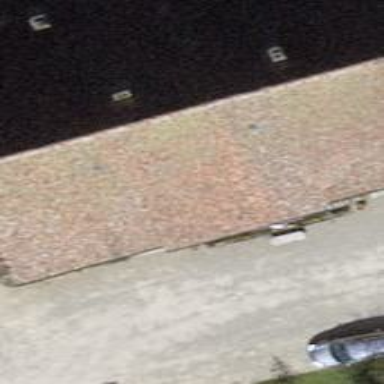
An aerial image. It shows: Residential building with gabled roof covered in rosy brown roof tiles. The roof is oriented along the building and the overall color of the building is ivory.